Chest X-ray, PA view. Patient: 54 years old, sex M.
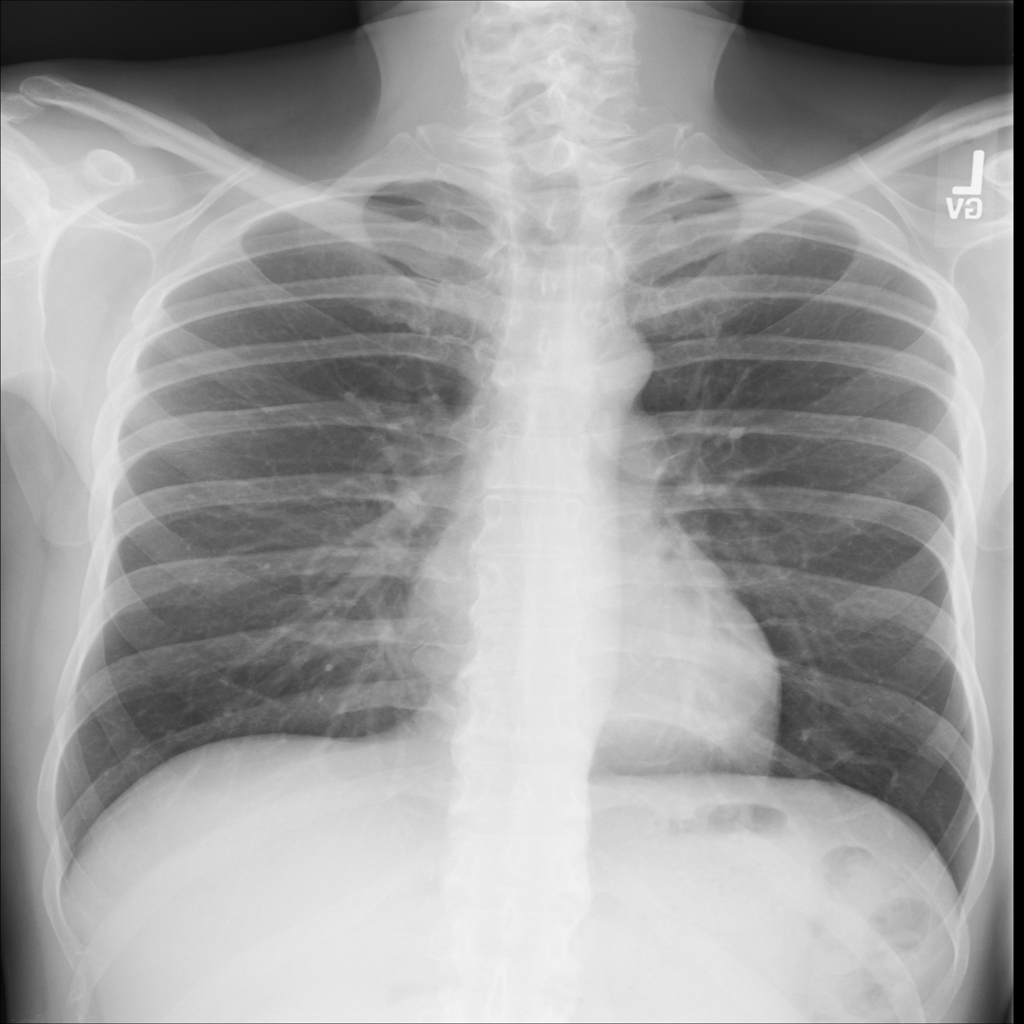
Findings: No Finding